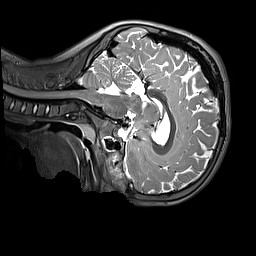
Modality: T2w
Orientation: sagittal
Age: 9
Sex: male
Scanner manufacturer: siemens
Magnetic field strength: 3 T
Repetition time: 3.2 s
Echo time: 0.408 s